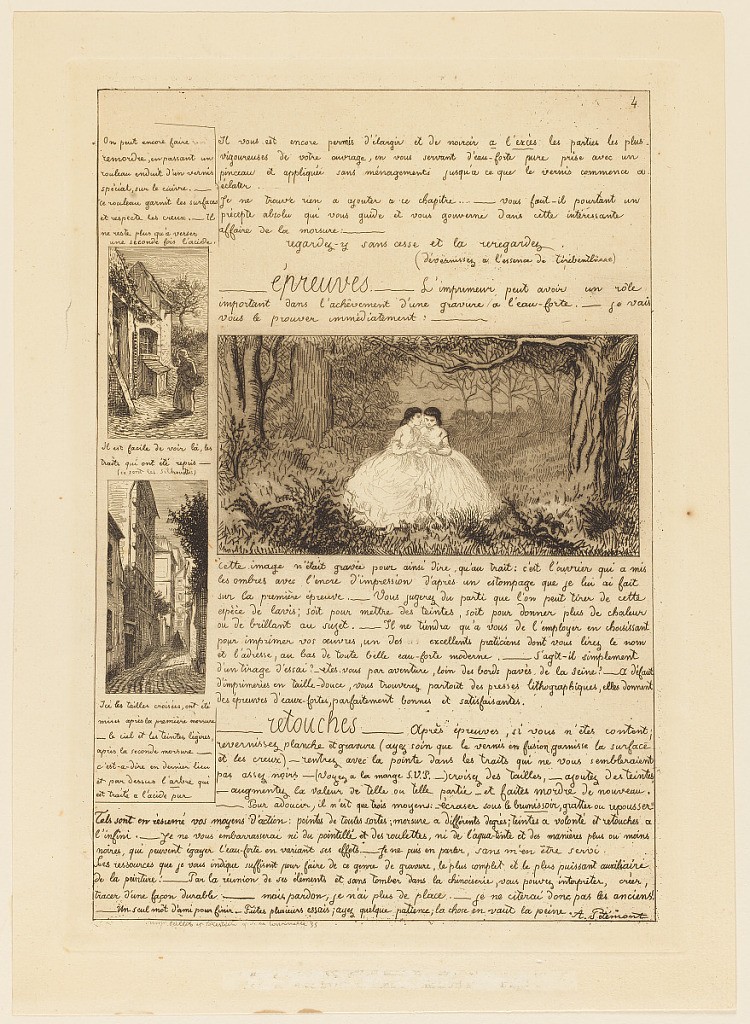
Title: Lettre sur les Eléments de la gravure á l'Eauforte (Letter on the elements of etching), Page 4
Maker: Adolphe-Martial Potémont, French, 1828 - 1883
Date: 1860-1864
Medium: Etching on paper
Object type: Print
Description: One of five sheets on the techniques of etching with illustrations of various processes involved, as vignettes.